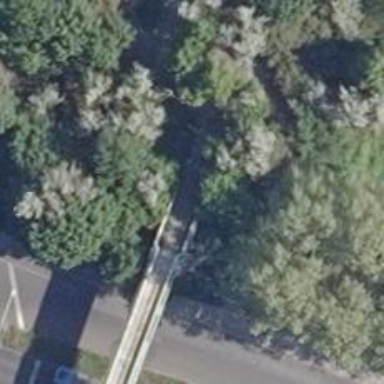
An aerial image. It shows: Footway bridge with metal surface.